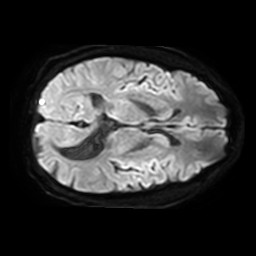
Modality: TRACE
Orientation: axial
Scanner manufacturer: philips
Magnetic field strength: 3 T
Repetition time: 3.799 s
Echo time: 0.06134 s